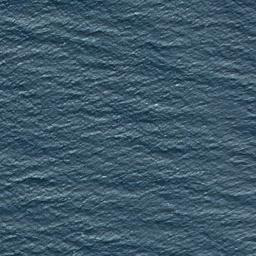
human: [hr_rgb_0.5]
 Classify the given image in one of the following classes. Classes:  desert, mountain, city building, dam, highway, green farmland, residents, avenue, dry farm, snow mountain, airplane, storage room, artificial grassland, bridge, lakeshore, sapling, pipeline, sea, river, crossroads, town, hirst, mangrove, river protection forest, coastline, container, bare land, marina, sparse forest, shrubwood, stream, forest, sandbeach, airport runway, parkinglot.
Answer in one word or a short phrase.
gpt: sea